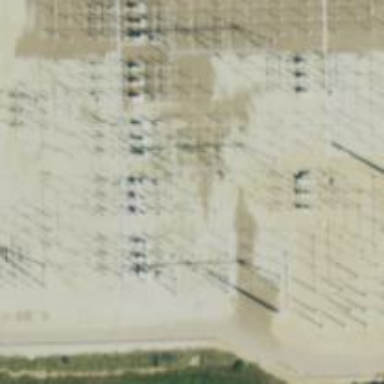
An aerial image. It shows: Switch used for power control.